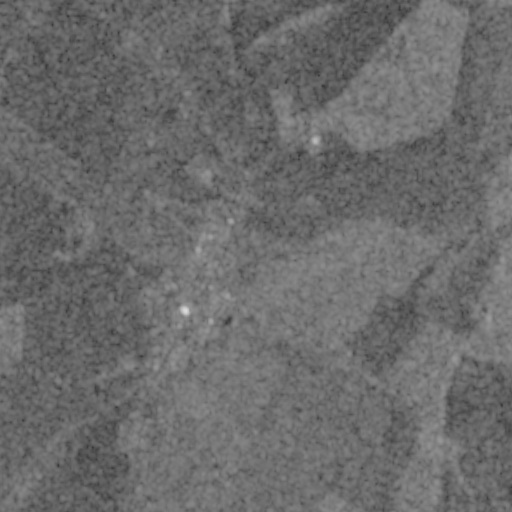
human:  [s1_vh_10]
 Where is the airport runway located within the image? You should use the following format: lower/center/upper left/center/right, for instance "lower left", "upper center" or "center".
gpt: The airport runway is located in the upper left of the image.
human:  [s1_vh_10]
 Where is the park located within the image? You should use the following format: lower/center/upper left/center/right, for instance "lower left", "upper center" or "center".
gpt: The park is located in the lower center of the image.
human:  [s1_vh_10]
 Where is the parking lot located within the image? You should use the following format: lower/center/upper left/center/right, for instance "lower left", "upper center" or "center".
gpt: There is no parking lot in the image.

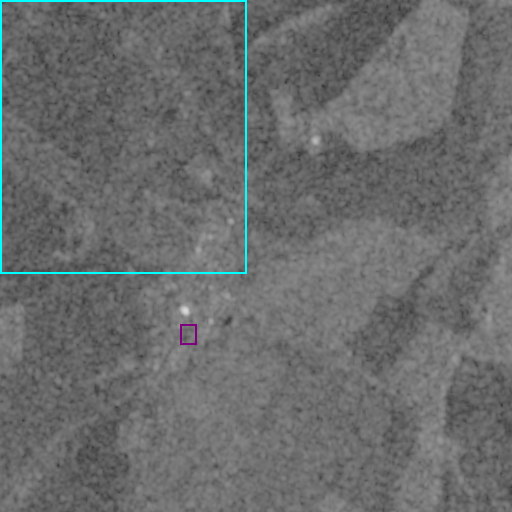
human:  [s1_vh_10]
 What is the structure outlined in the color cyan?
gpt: The structure outlined in cyan is a crop field.
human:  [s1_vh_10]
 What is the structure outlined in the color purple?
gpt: The structure outlined in purple is a park.
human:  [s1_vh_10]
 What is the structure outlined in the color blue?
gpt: There is no blue outline.